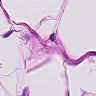
Metastatic tissue present: no